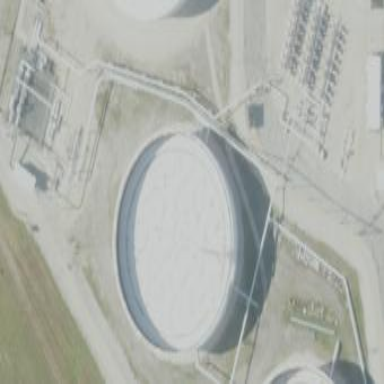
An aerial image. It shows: Storage tank that is man-made.